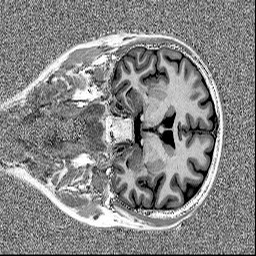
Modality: MP2RAGE
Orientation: coronal
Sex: female